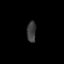
Tissue: skin
Cell type: Epithelial cells
Senescence score: 0.2048
Nuclear area (px): 187
Mean DAPI intensity: 58.877